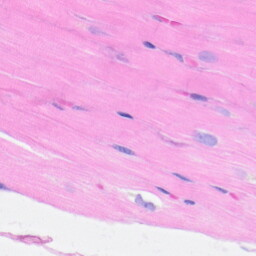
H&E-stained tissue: Heart